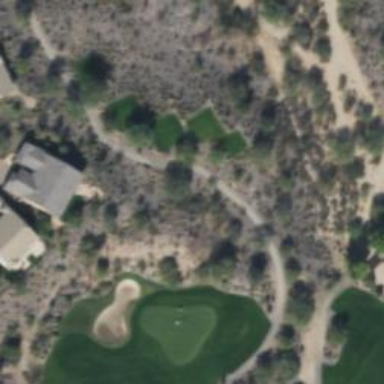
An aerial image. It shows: Path for both road and golf.